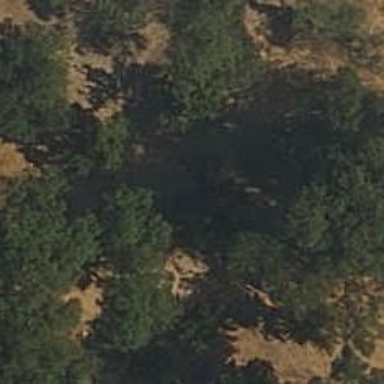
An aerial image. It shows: Single tag "natural: tree."